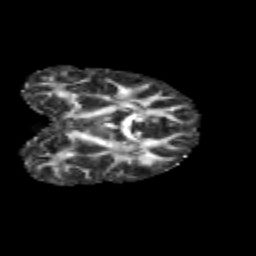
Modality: FA
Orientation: coronal
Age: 10
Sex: female
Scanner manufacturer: siemens
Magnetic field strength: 3 T
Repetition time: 3.8 s
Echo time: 0.07 s